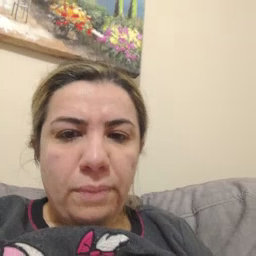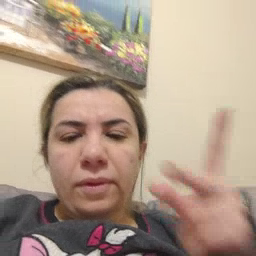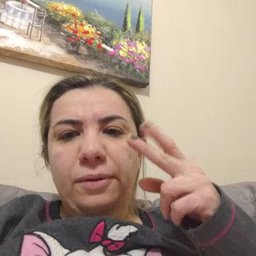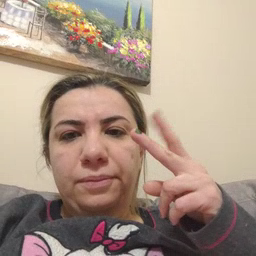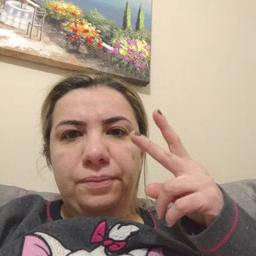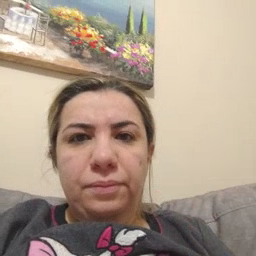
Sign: scissors